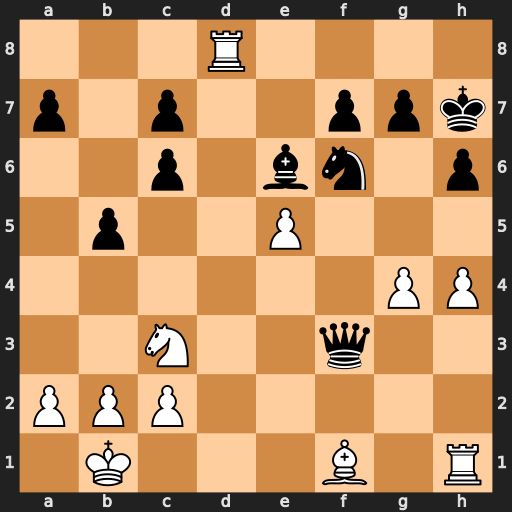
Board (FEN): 3R4/p1p2ppk/2p1bn1p/1p2P3/6PP/2N2q2/PPP5/1K3B1R
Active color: w
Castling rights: -
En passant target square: -
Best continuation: Bd3+ g6 Rf1